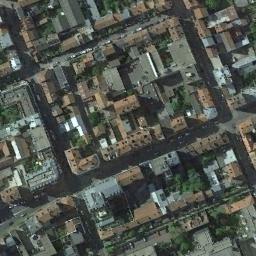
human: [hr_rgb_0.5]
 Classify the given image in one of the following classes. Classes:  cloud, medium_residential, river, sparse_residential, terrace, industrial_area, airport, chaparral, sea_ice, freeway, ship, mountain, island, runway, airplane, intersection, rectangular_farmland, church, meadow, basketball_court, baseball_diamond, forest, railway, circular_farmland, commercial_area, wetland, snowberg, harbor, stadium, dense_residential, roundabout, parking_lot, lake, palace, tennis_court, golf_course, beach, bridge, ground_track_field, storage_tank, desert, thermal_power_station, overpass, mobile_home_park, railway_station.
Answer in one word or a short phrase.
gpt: dense_residential